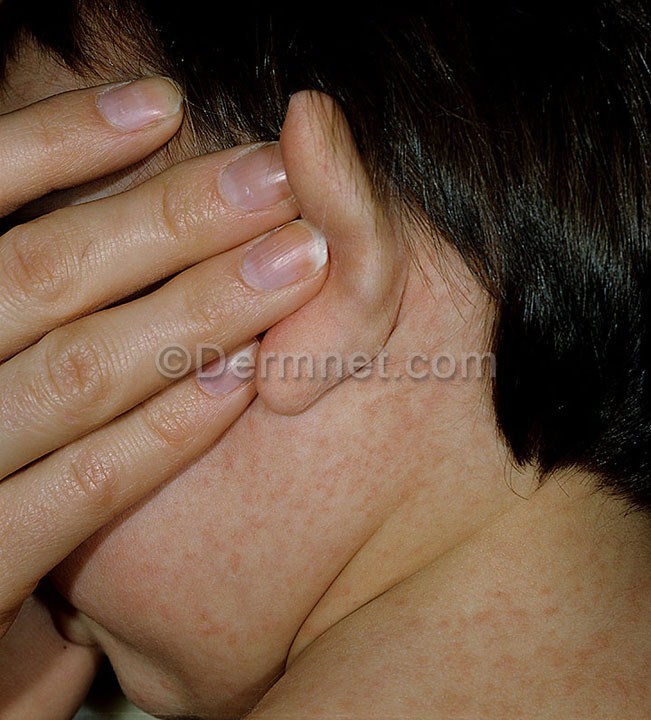
Disease: Exanthems and Drug Eruptions